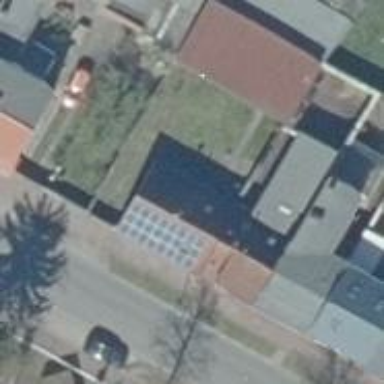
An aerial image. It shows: Solar photovoltaic panel generator producing electricity in small installation.